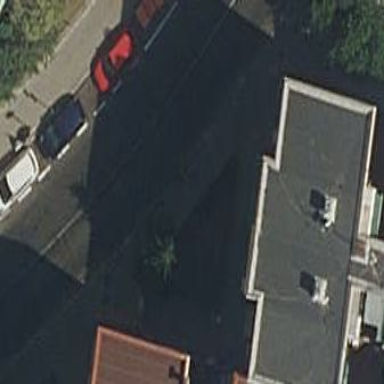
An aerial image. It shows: Garden with kerb border.